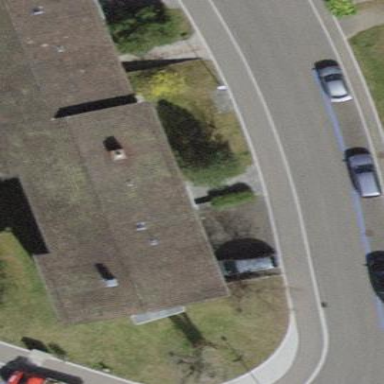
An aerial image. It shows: Building with pitched roof.